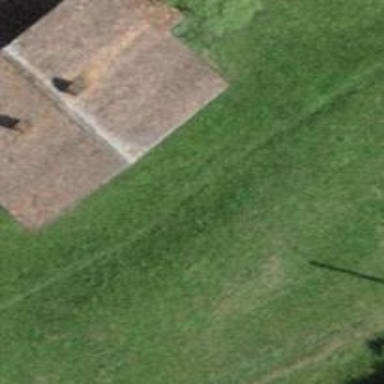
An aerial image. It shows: Grass footway without sidewalk.